Question: I'm following an APEX tutorial for beginners, but it does not explains a lot of things, so I have no clue about what I'm doing wrong.
I need to run this command on a sysdba command line :
'''
BEGIN
APEX_INSTANCE_ADMIN.REMOVE_WORKSPACE(DEV_WORKSPACE, y, y)
END;
'''
But it refuses to run. Each time I press the enter key, it creates a new numerated line.
How do I finish entering the command? It will run automatically, or I need to call it?

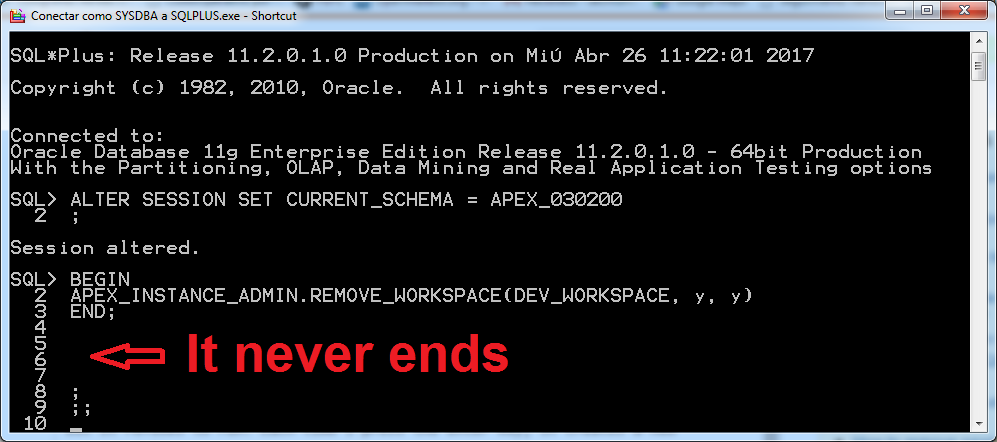
Answer: Add a slash at the end of the command.
'''
BEGIN
APEX_INSTANCE_ADMIN.REMOVE_WORKSPACE('DEV_WORKSPACE', 'y', 'y');
END;
/
'''